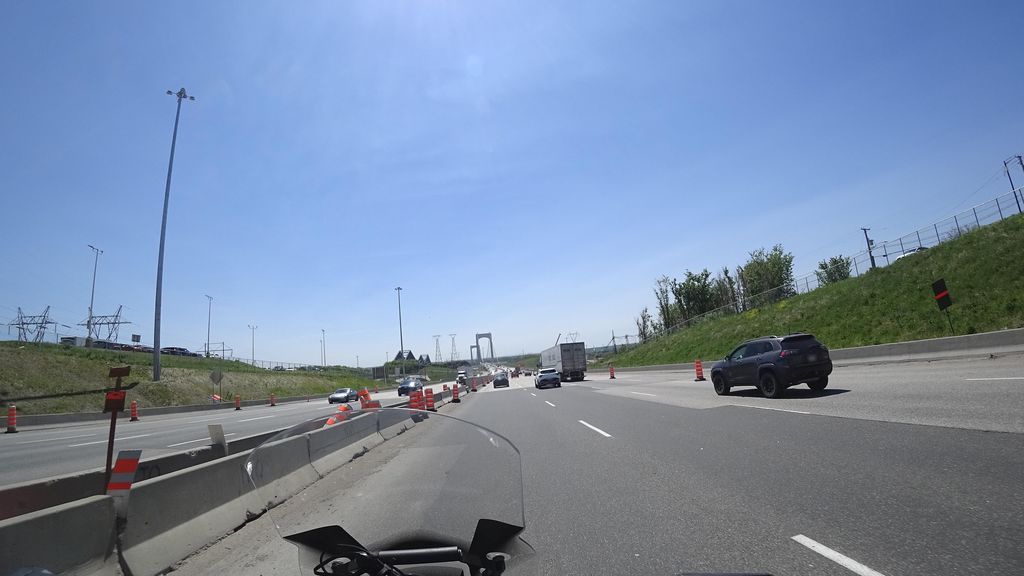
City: quebec_city